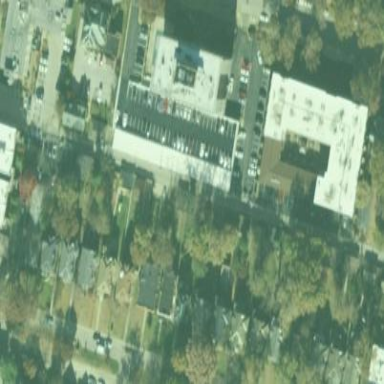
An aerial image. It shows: Sidewalk.